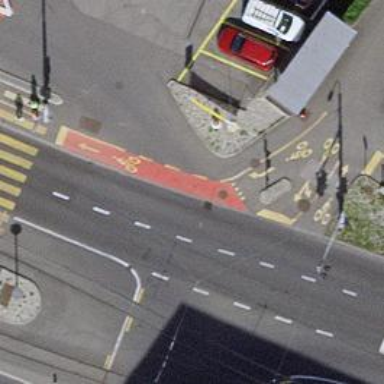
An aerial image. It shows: Asphalt cycleway with asphalt footpath.